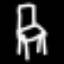
Label: chair